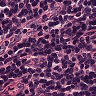
Metastatic tissue present: no